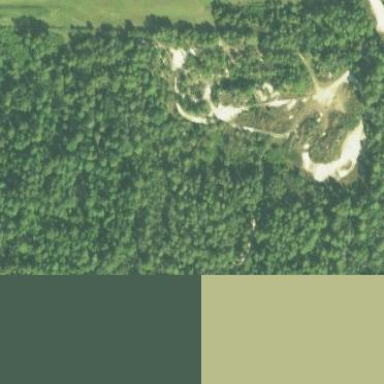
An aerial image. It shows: Mixed leaf woodland.